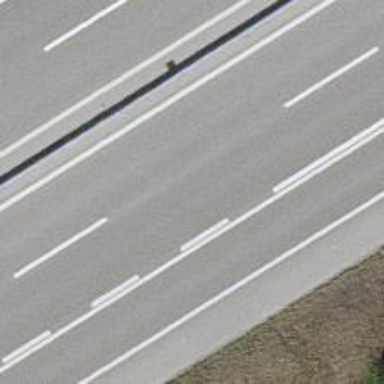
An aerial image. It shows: Motorway.